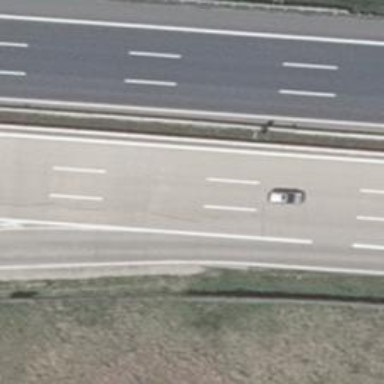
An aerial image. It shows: Asphalt motorway link.